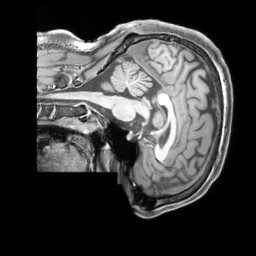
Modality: T1w
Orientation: sagittal
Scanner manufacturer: siemens
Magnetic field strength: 3 T
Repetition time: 2.3 s
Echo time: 0.00226 s